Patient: sex F, age 36
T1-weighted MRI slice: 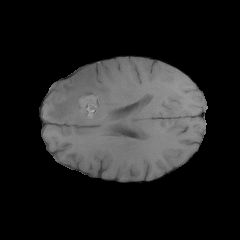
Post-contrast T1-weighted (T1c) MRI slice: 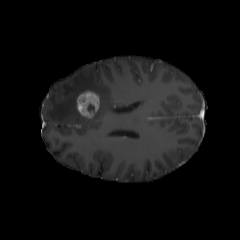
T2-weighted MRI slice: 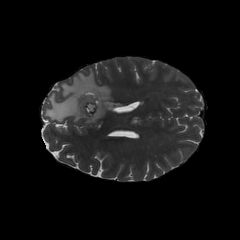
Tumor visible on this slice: yes
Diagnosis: Glioblastoma, IDH-wildtype
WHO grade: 4